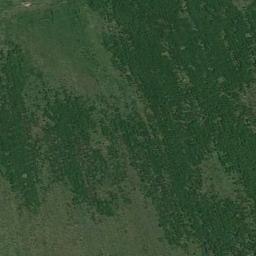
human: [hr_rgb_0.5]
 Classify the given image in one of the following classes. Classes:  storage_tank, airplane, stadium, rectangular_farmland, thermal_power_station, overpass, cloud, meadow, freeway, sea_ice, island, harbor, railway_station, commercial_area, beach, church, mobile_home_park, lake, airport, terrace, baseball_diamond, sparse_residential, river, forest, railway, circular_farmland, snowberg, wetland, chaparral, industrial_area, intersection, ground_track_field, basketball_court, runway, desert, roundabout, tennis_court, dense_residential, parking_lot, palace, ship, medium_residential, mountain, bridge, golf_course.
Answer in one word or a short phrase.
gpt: meadow